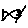
Label: fish